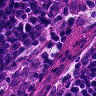
Metastatic tissue present: no